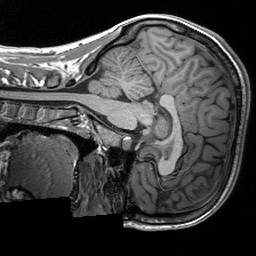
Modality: T1w
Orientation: sagittal
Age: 23
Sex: female
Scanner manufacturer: siemens
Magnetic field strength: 3 T
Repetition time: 2.3 s
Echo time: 0.00233 s